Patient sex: M
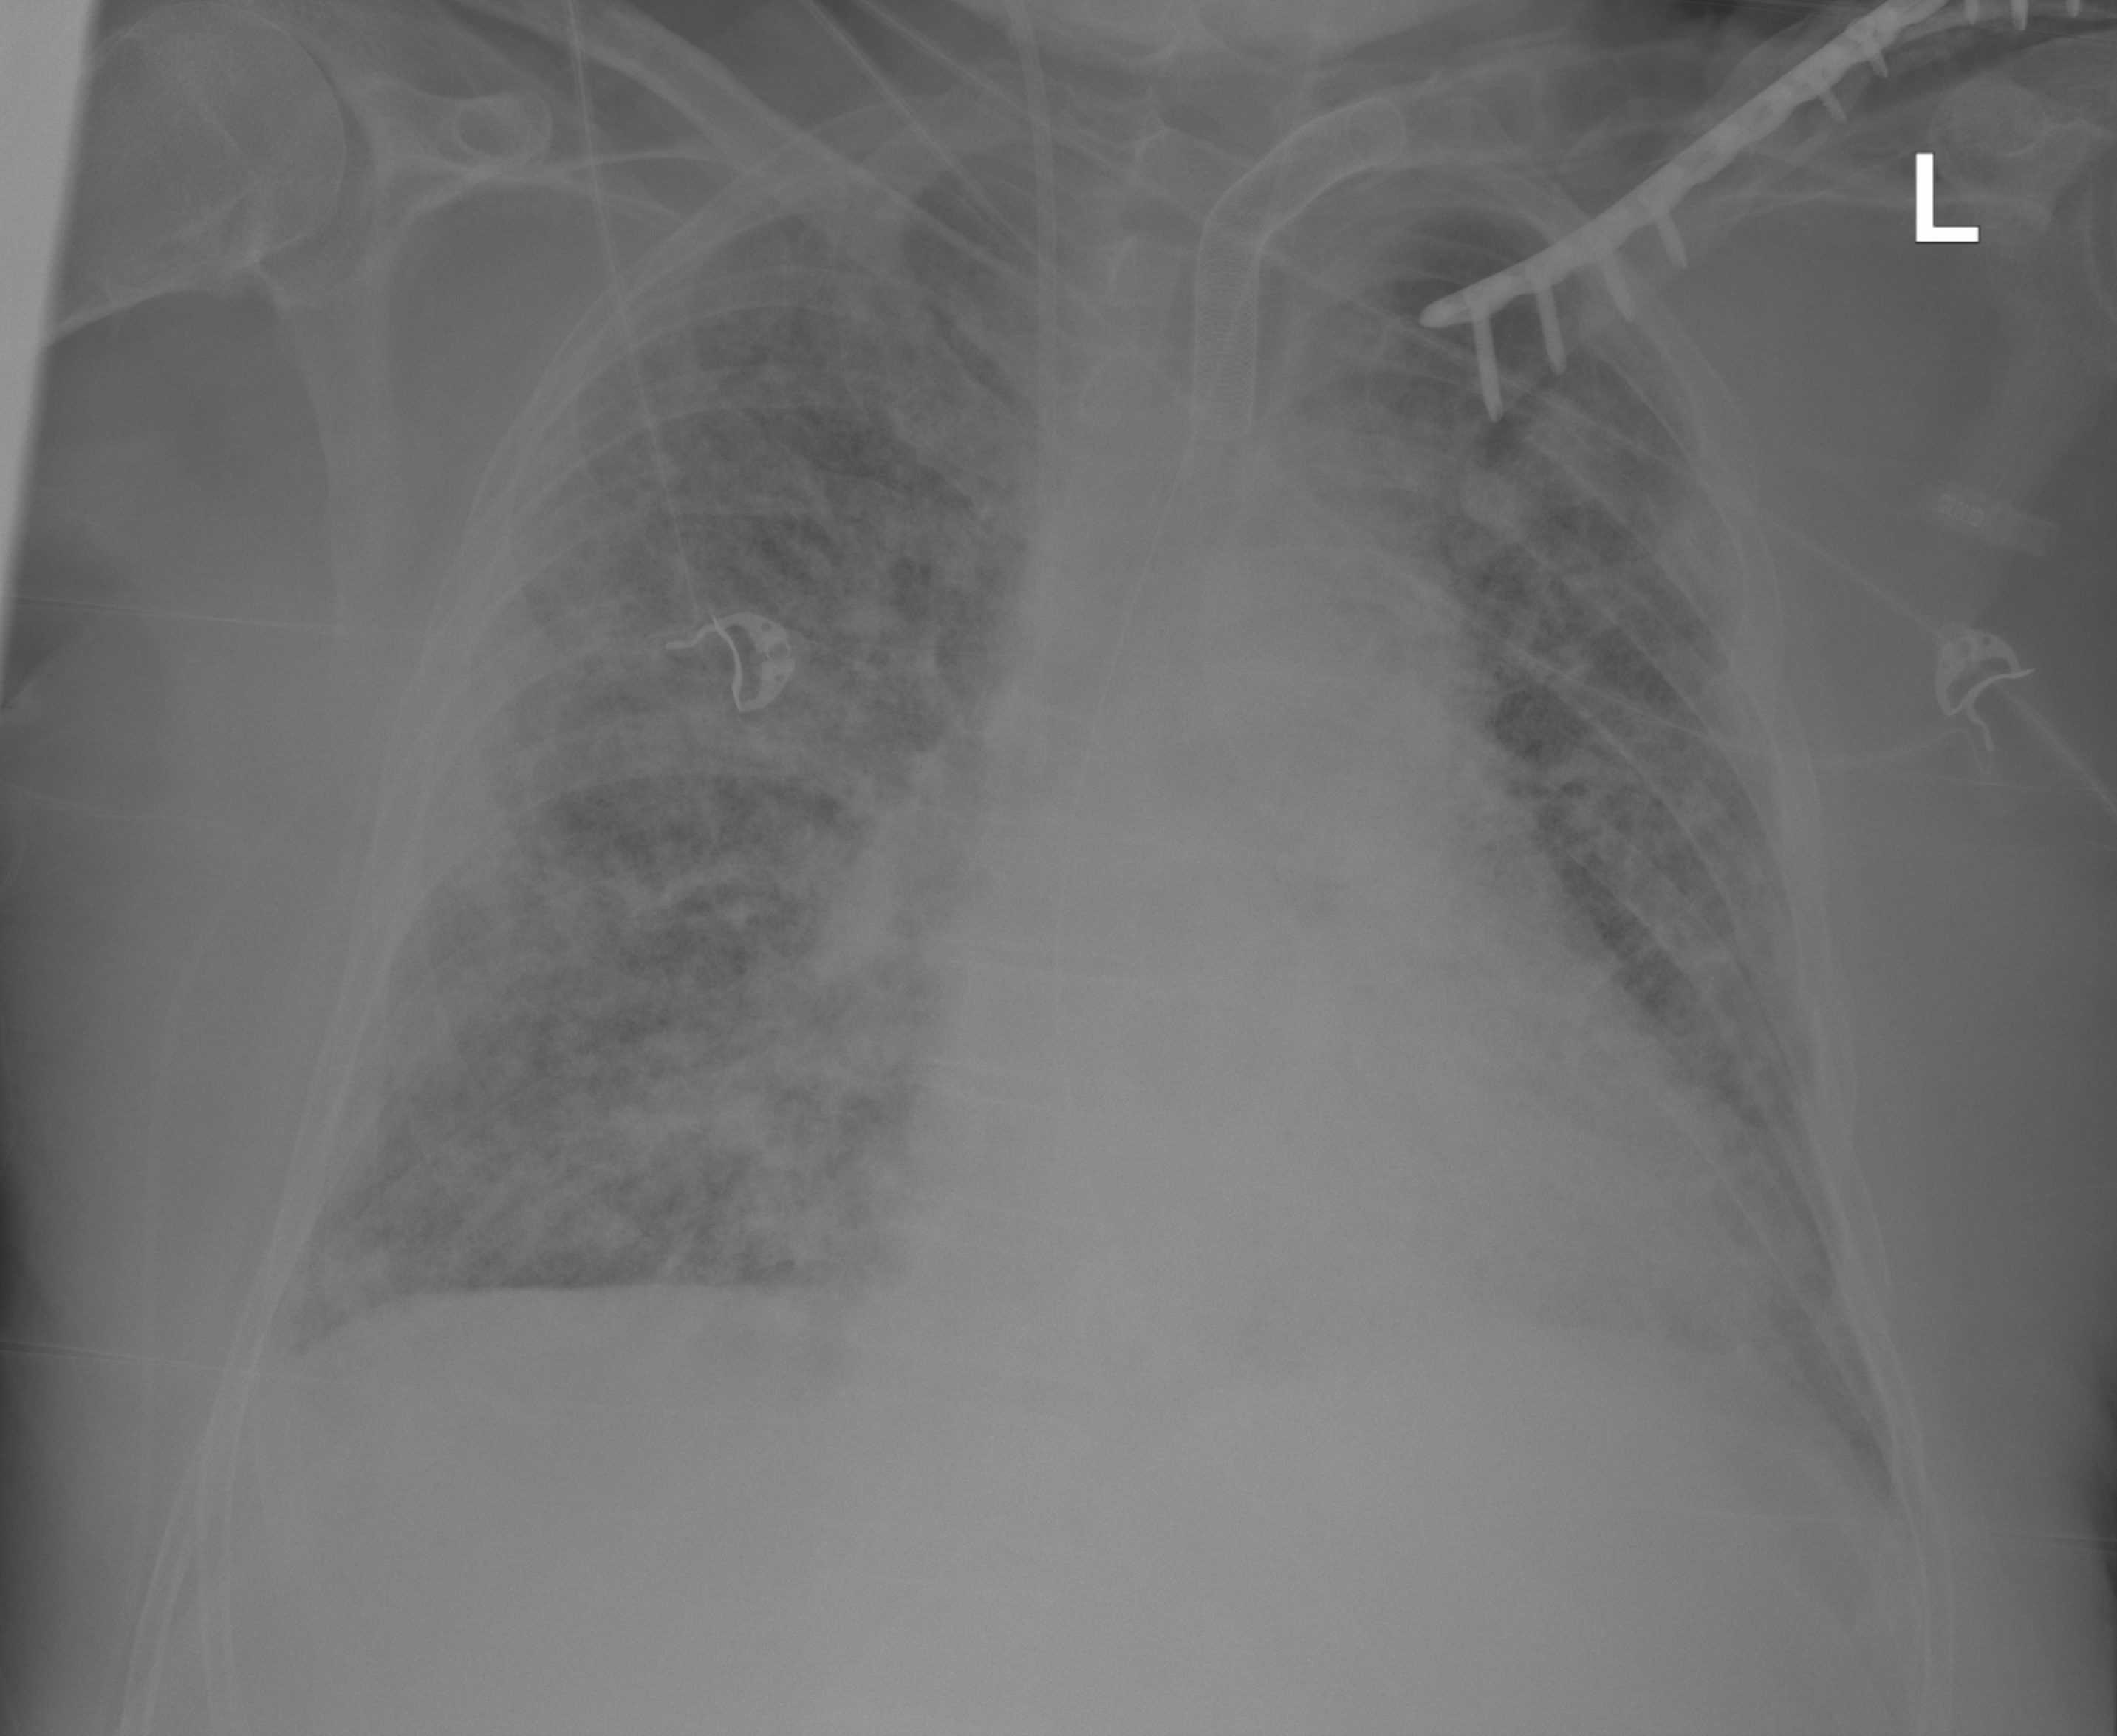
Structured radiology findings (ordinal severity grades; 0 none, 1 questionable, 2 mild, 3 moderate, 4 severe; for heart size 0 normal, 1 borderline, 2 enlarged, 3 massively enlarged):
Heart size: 2
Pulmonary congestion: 0
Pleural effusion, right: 0
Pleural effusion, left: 0
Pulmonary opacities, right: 3
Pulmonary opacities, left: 3
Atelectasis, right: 2
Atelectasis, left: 2